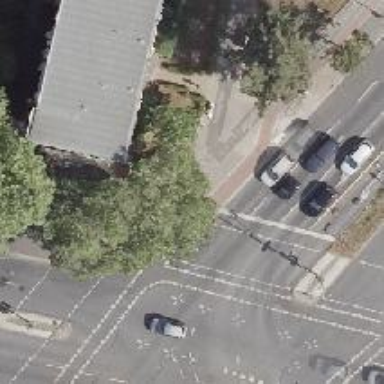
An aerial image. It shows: Road crossing with traffic signals.